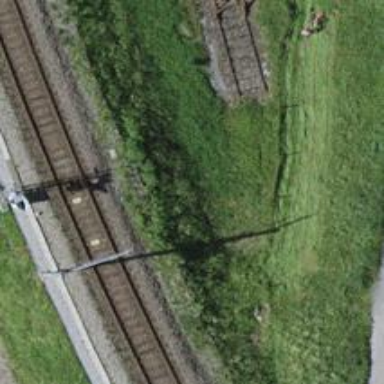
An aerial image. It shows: Railway buffer stop.